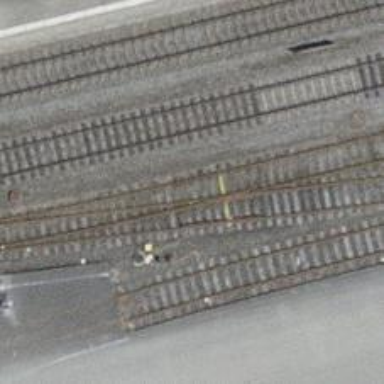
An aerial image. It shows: Railway yard with one track in service.